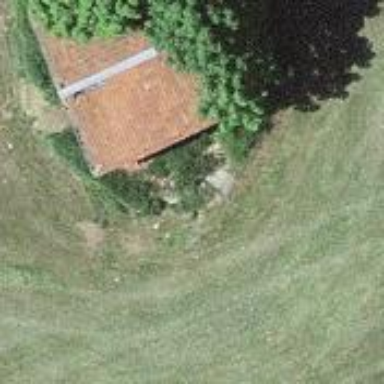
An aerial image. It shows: Cabin.